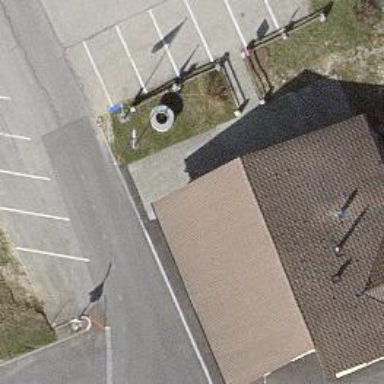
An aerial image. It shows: Restaurant.